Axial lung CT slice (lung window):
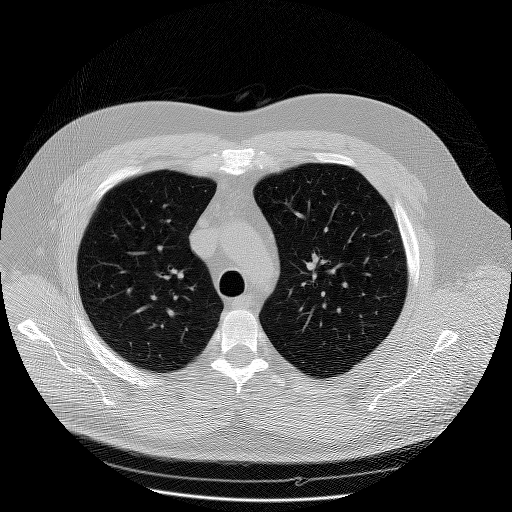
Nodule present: no